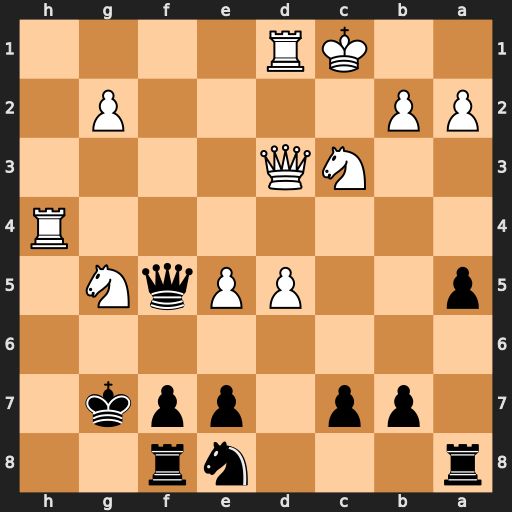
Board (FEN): r3nr2/1pp1ppk1/8/p2PPqN1/7R/2NQ4/PP4P1/2KR4
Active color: b
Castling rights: -
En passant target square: -
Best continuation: Qxg5+ Kb1 Qxh4